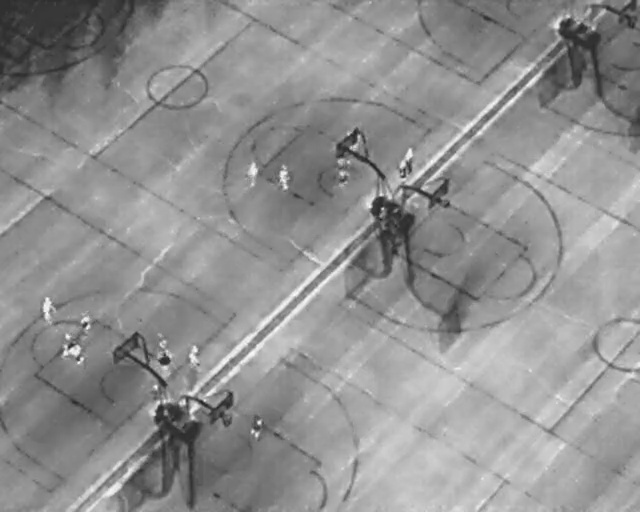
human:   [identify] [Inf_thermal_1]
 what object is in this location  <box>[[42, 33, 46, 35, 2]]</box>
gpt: <ref>1 large person at the center</ref>

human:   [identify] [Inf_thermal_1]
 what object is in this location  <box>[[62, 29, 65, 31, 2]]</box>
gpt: <ref>1 small person at the center</ref>

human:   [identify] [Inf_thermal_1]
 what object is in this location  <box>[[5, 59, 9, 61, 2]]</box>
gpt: <ref>1 large person at the left</ref>